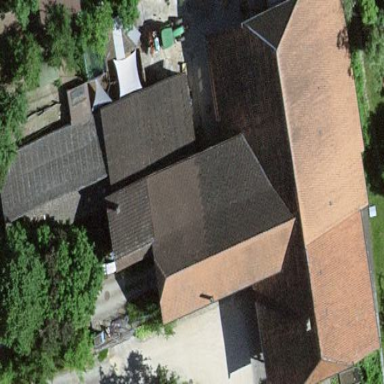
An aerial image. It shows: Farm building.